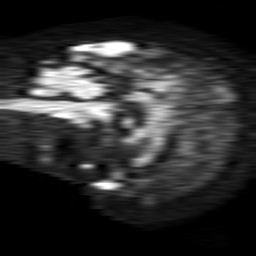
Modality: TRACE
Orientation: sagittal
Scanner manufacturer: philips
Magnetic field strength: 1.5 T
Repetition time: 4.6 s
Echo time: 0.08631 s